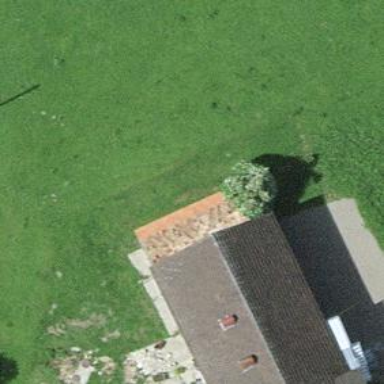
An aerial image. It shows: Gabled roof on farm auxiliary building.